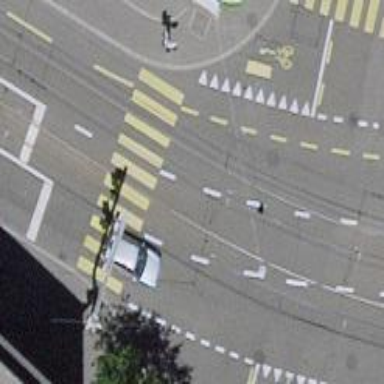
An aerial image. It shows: Crossing with traffic signals.